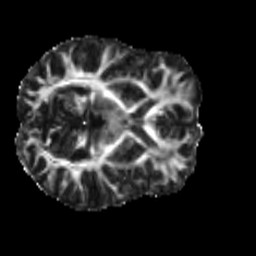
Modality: FA
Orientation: axial
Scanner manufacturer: siemens
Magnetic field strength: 3 T
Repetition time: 4 s
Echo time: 0.0594 s